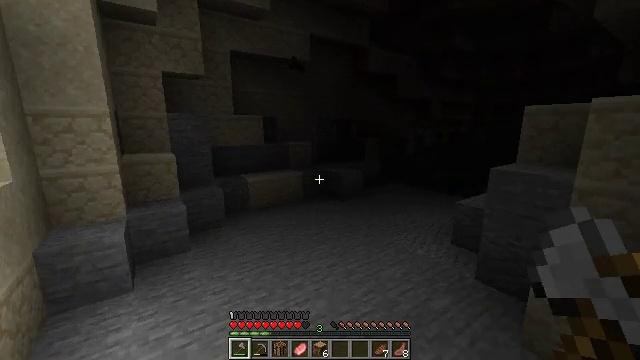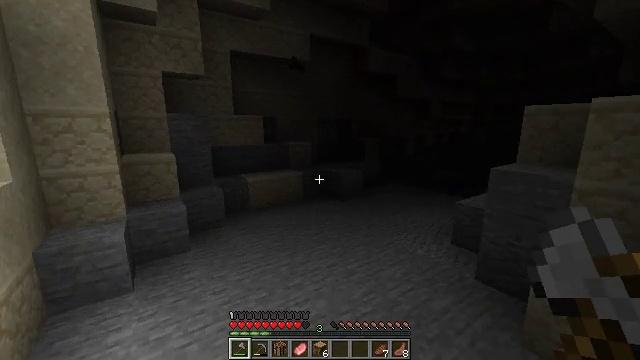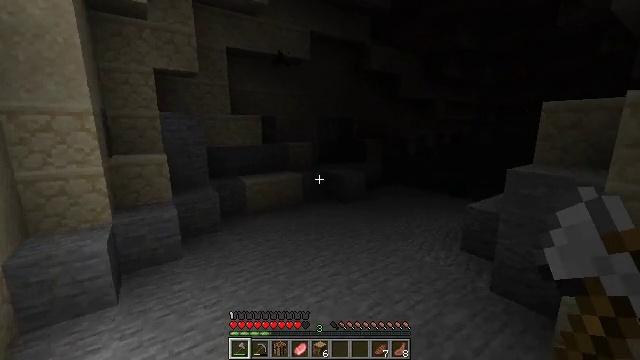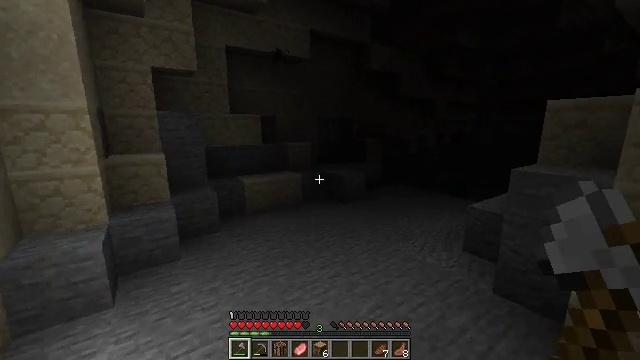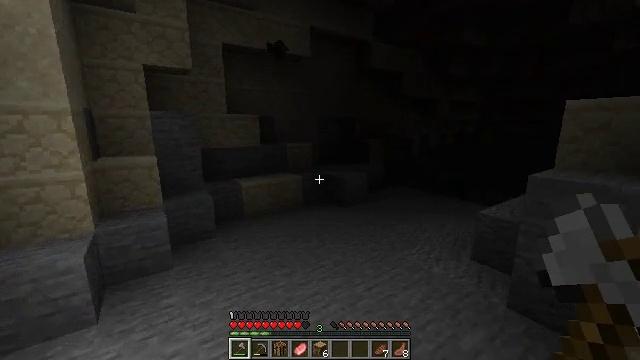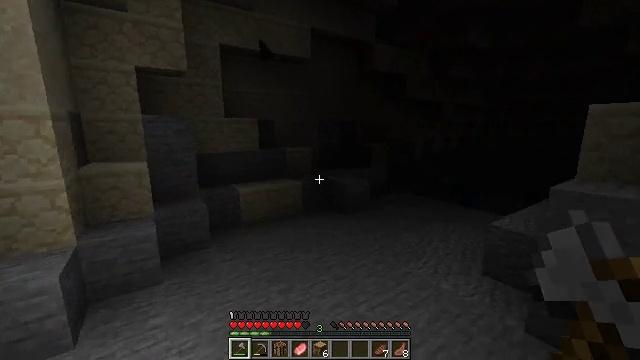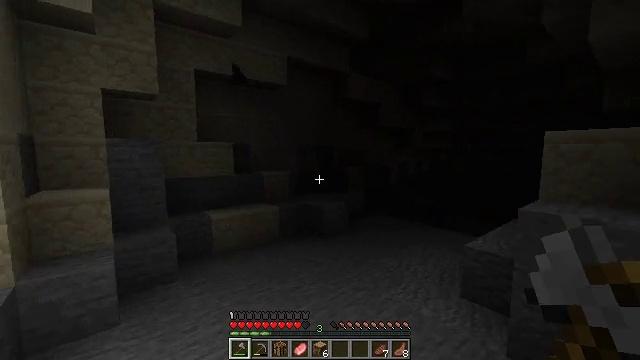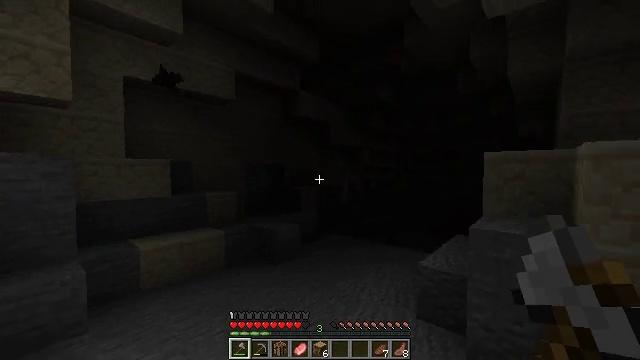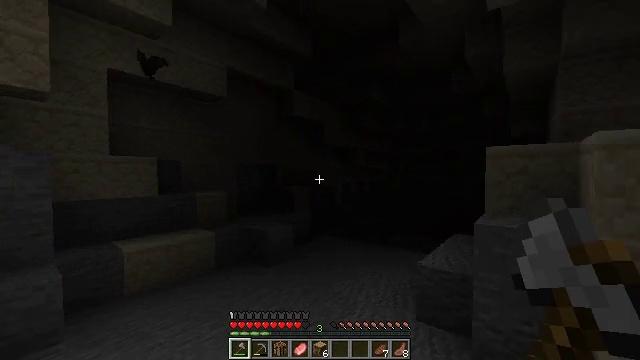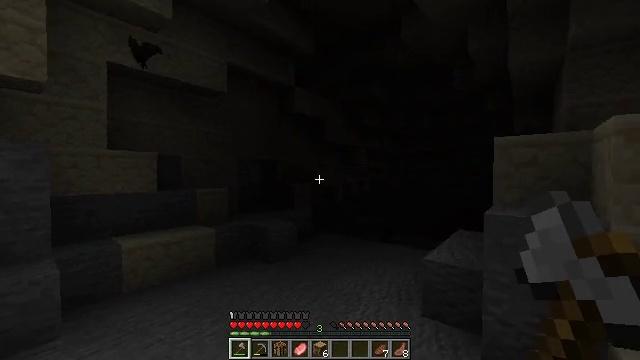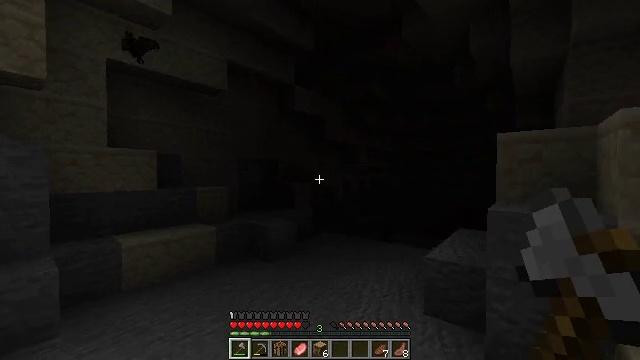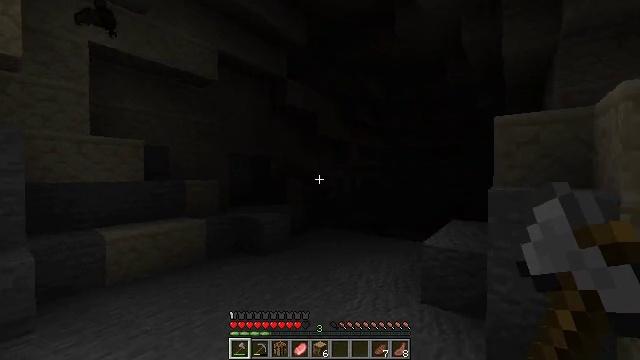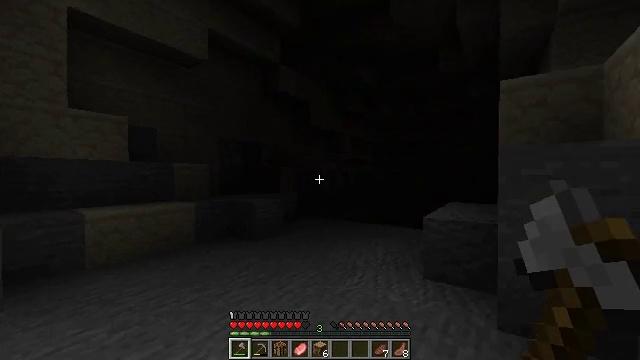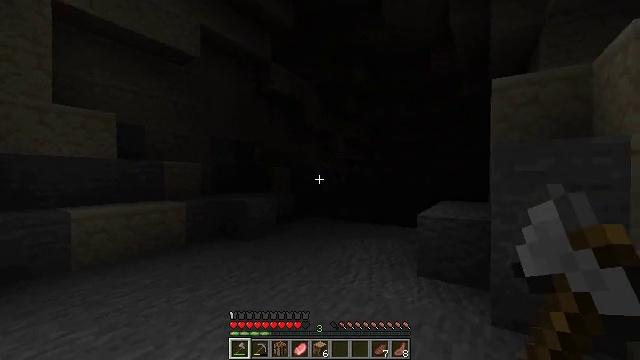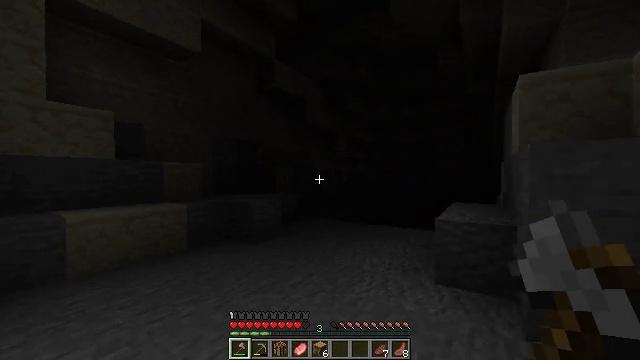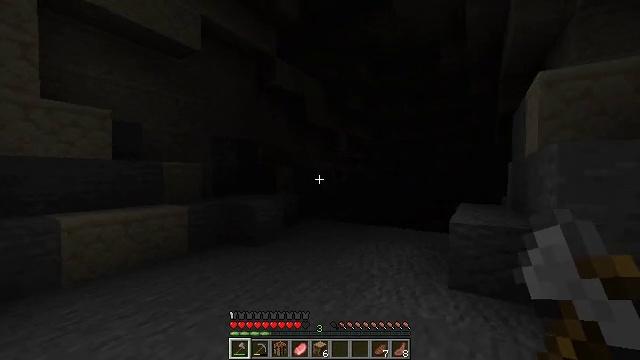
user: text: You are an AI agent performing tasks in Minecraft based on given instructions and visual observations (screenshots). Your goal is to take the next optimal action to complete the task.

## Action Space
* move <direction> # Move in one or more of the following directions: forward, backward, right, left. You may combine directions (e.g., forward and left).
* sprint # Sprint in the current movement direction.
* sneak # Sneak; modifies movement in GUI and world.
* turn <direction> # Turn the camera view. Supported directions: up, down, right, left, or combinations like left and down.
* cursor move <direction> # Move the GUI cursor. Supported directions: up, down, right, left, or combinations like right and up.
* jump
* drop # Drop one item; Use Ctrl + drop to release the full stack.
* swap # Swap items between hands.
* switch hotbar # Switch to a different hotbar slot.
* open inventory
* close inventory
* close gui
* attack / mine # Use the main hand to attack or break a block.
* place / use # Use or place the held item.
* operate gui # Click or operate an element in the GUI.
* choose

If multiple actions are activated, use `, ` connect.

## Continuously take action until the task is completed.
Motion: motion action
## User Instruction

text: Dig up some sand.
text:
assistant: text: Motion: move forward
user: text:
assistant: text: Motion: move forward
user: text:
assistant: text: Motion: move forward
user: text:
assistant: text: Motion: move forward
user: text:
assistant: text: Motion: move forward
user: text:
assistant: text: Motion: move forward, turn right and up
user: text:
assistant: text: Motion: move forward, turn right and up
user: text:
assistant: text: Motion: move forward and move left, turn right
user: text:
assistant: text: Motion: move forward and move left
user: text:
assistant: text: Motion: move forward and move left
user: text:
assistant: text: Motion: move forward and move left, turn right
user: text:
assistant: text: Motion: move forward and move left, turn right
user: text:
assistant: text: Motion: move forward and move left, turn right
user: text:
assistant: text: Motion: move forward and move left
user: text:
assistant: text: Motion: move forward and move left
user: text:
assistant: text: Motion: move forward
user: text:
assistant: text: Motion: move forward
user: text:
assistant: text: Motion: no_op
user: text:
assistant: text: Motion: no_op
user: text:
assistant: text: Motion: no_op
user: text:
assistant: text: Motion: no_op
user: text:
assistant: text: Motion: no_op
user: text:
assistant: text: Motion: no_op
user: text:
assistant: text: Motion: no_op
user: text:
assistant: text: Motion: no_op
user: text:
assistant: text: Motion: no_op
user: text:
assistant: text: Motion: no_op
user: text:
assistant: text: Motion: no_op
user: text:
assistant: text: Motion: no_op
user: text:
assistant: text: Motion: move forward